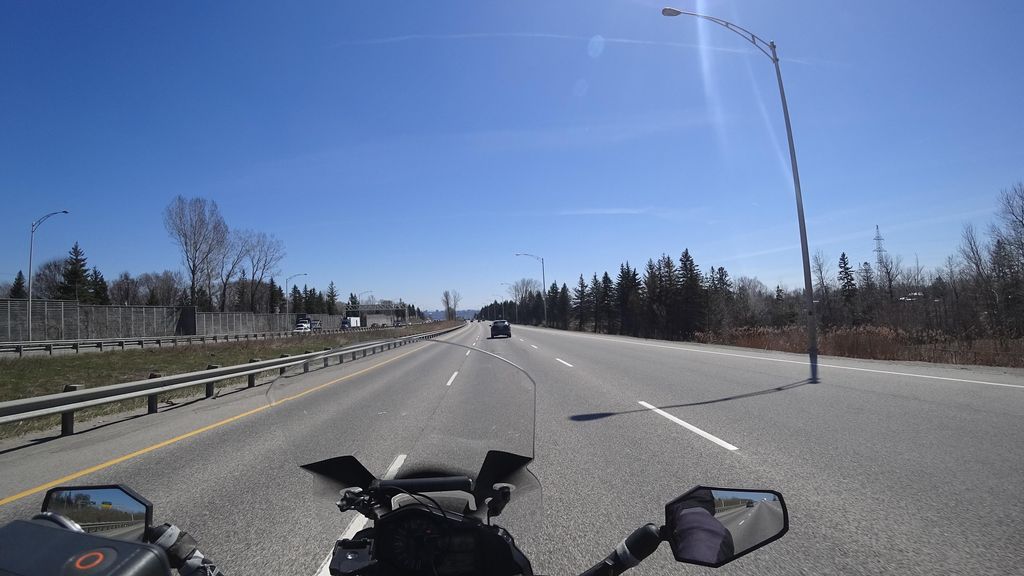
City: quebec_city